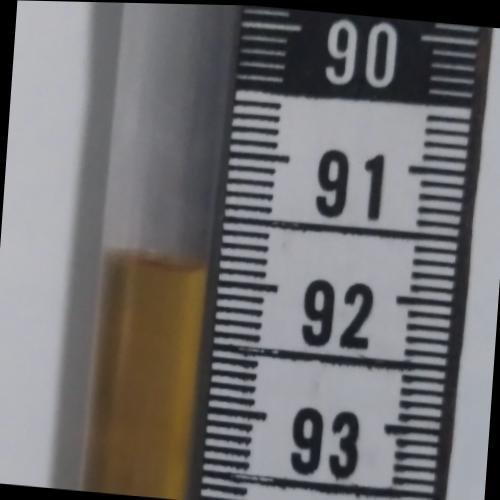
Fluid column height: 91.9 cm